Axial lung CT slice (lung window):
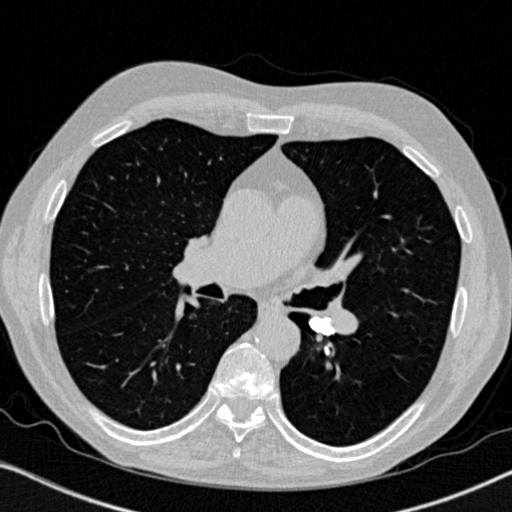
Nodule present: no